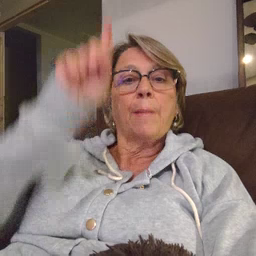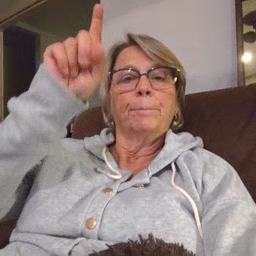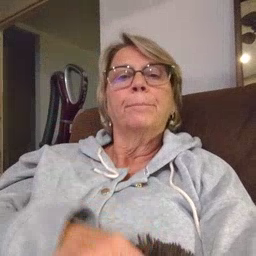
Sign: up